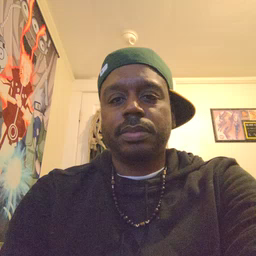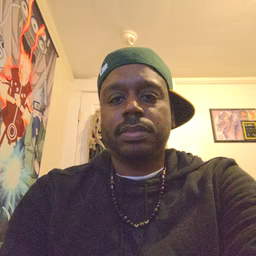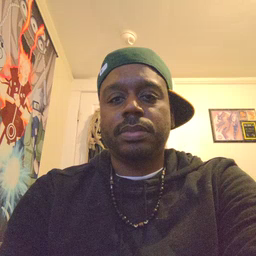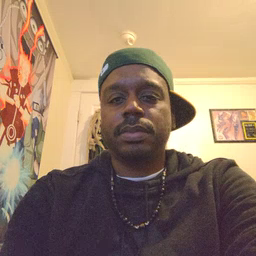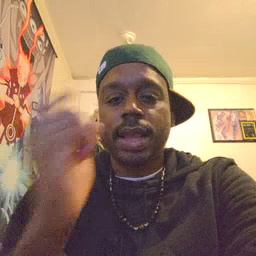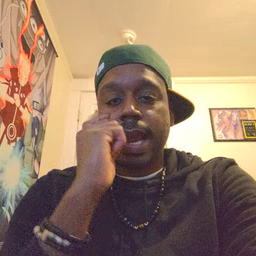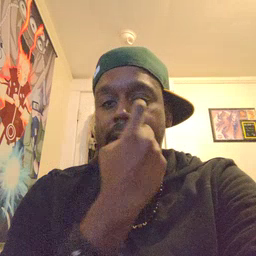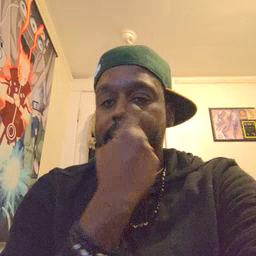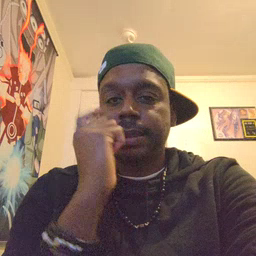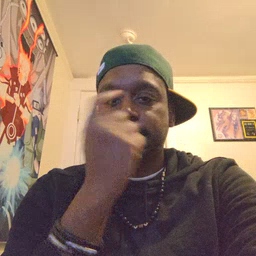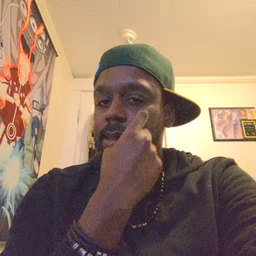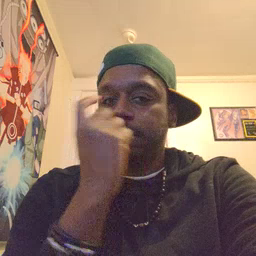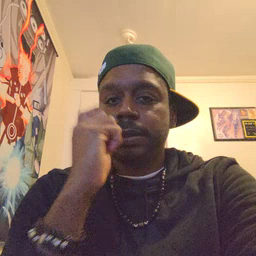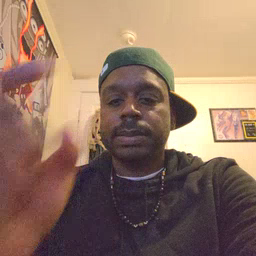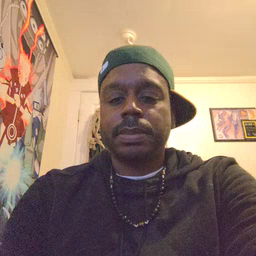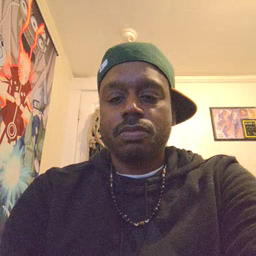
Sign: eye